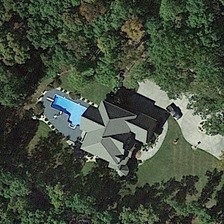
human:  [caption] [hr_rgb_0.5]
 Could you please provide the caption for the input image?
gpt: many green trees are around a gray building with a swimming pool .

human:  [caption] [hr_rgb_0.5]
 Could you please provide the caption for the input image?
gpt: many green trees are around a gray building with a swimming pool .

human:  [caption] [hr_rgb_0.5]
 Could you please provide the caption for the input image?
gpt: a road passes through the green ,a white car is on the side of them .

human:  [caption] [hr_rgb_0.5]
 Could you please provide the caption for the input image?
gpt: the spring pool is surrounded by lush trees and houses .

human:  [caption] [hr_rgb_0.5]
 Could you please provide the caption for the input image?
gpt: the spring pool is surrounded by lush trees and houses .